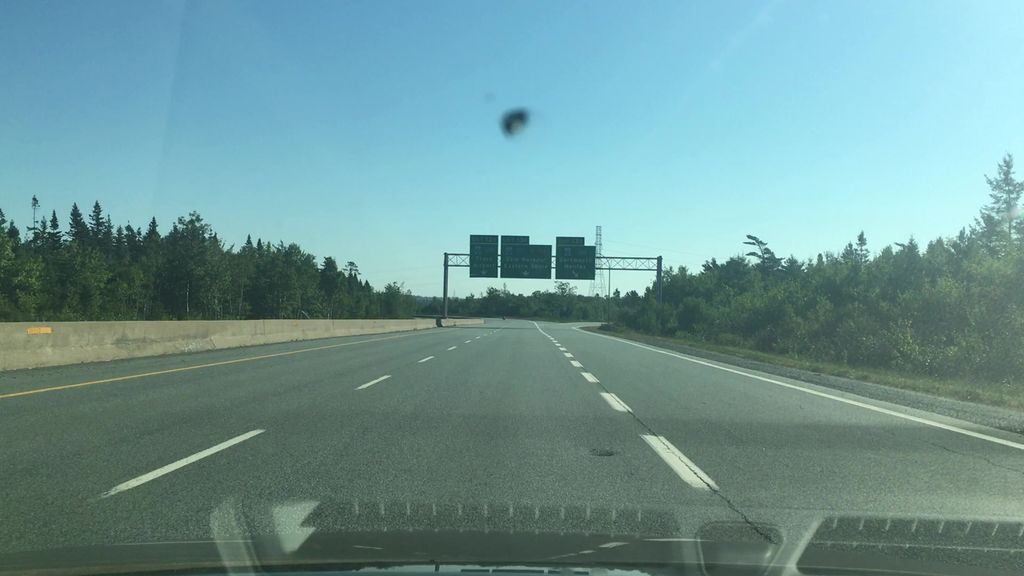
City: halifax